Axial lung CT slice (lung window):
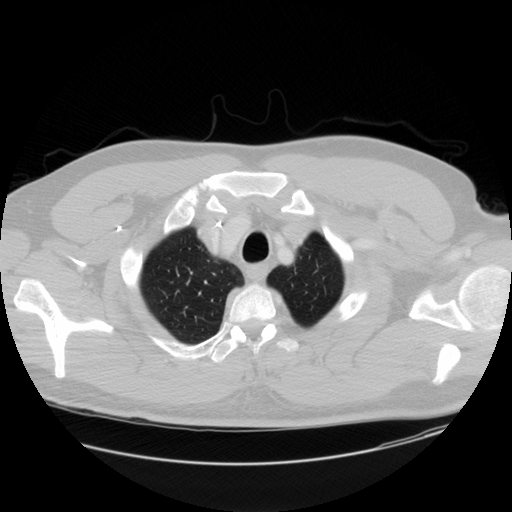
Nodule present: no